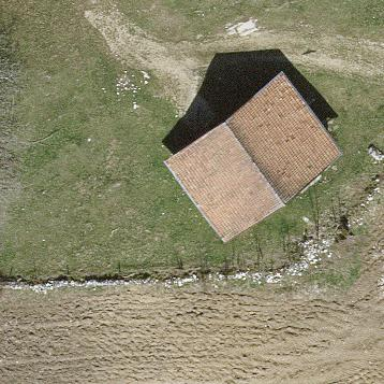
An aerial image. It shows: Building with gabled roof.